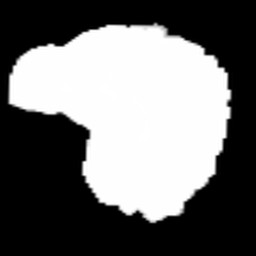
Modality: FA
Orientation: sagittal
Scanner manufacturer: siemens
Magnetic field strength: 3 T
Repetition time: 3.6 s
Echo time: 0.092 s